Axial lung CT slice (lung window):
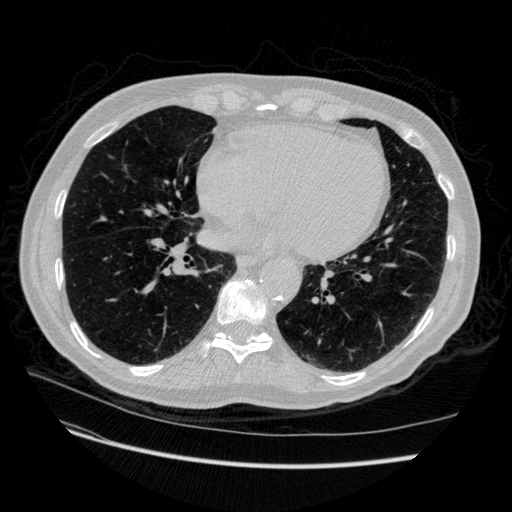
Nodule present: no